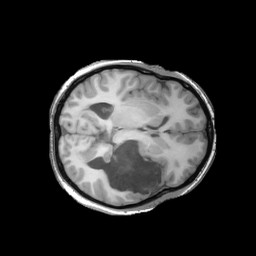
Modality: T1w
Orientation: axial
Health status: ill
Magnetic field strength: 3 T